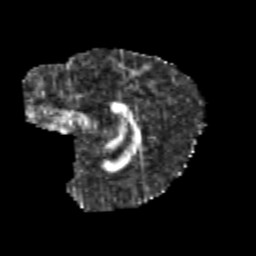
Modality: FA
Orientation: sagittal
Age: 9
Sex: female
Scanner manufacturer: siemens
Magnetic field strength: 3 T
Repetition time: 3.8 s
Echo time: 0.07 s